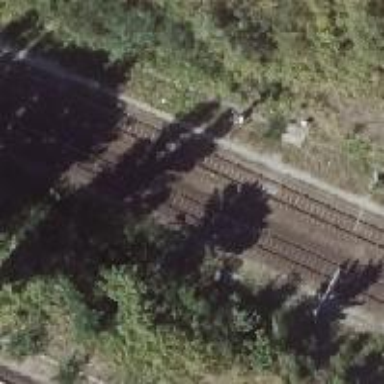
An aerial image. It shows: Railway signal.